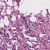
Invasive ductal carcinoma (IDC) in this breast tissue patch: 1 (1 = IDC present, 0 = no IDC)